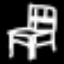
Label: chair